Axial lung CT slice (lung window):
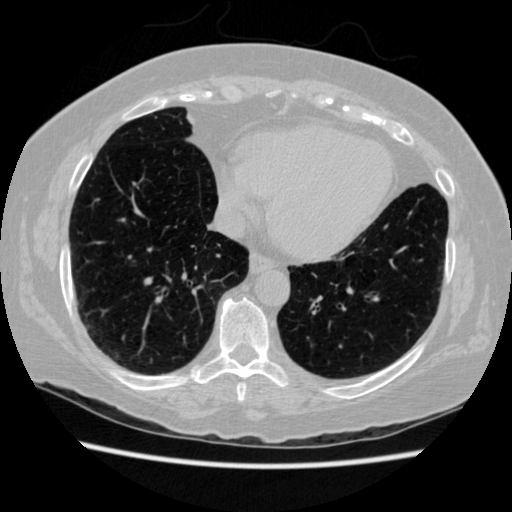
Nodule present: no